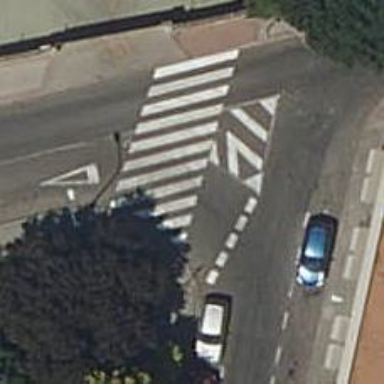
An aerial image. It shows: Marked road crossing.